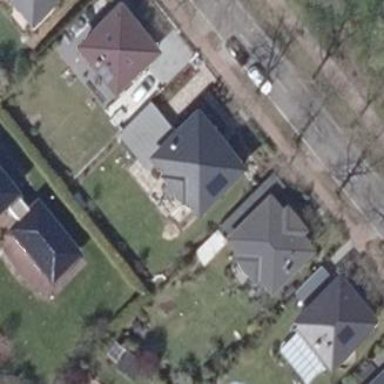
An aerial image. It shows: Simple house.